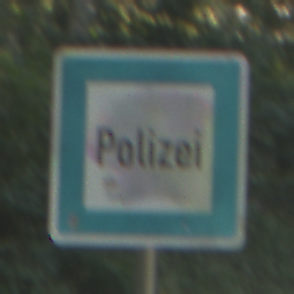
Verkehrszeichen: Polizei
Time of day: MorningAfternoon
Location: Outdoor (Nature)
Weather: Clear
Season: NotSpecified
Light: Natural